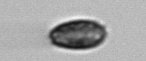
Label: Pseudochattonella_farcimen